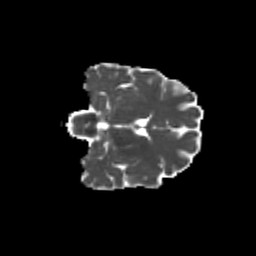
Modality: MD
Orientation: coronal
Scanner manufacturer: siemens
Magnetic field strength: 3 T
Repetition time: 9.2 s
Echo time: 0.084 s